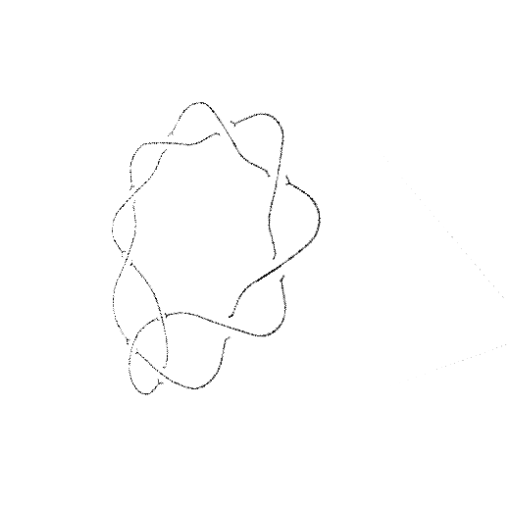
Crossing number: 10